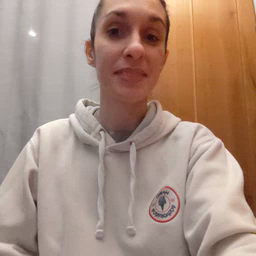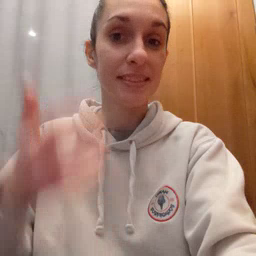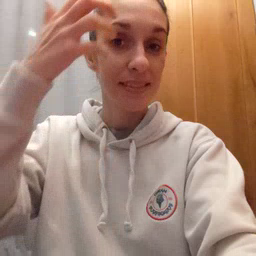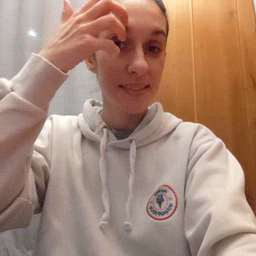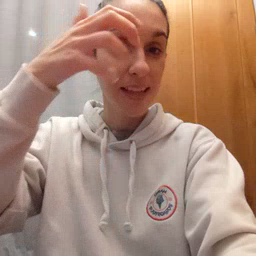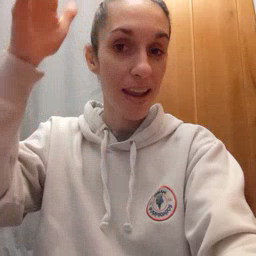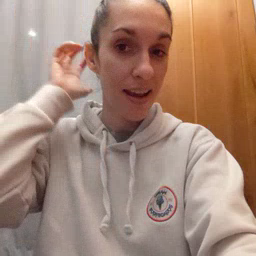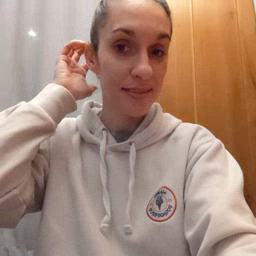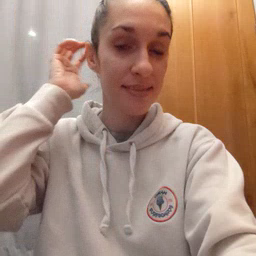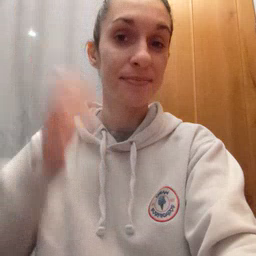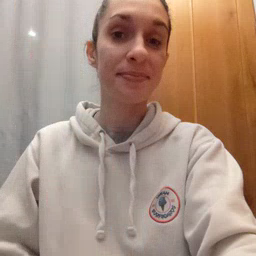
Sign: lion